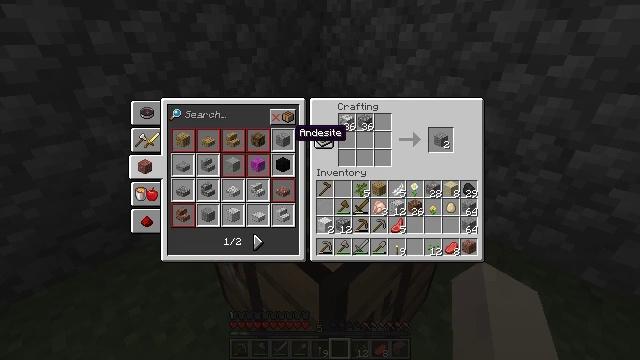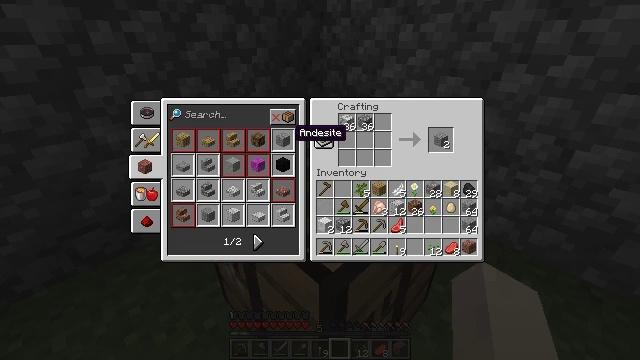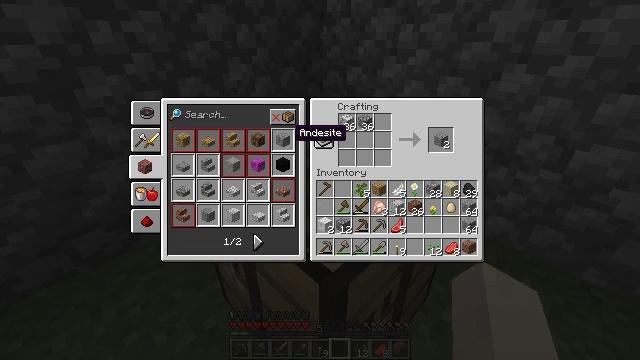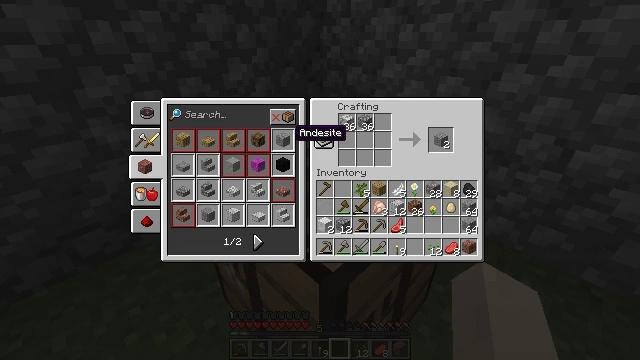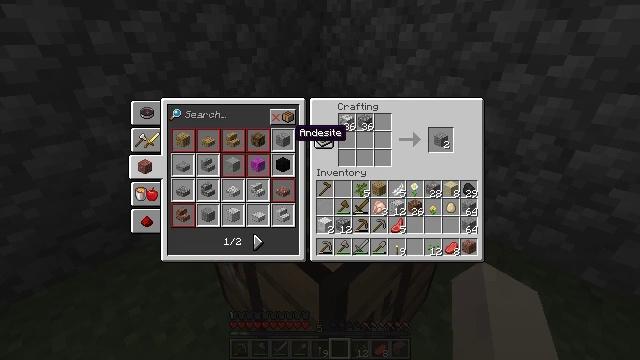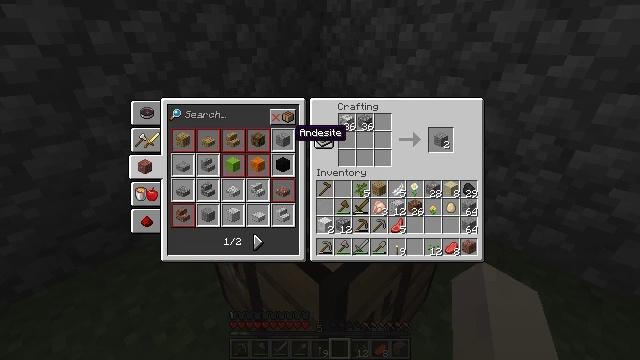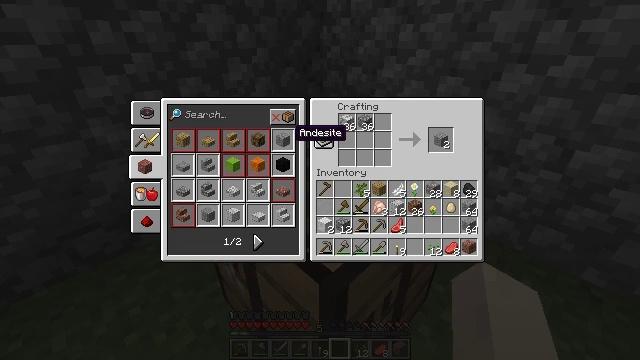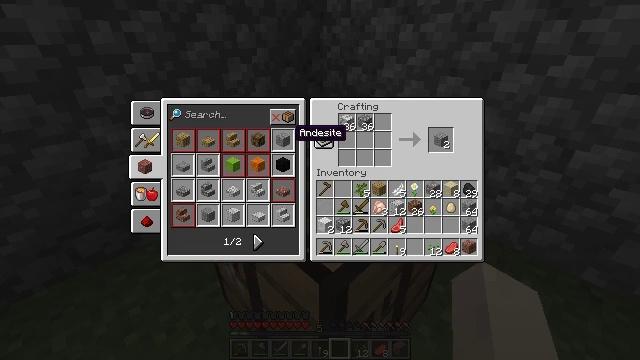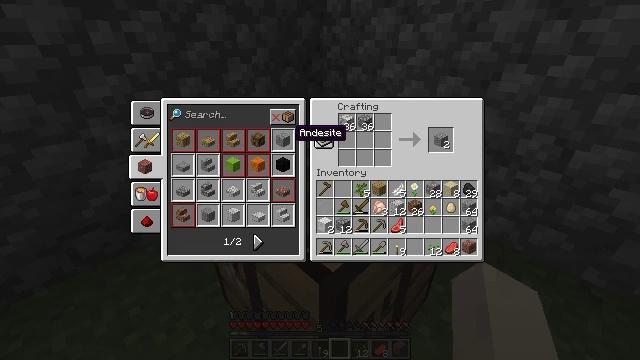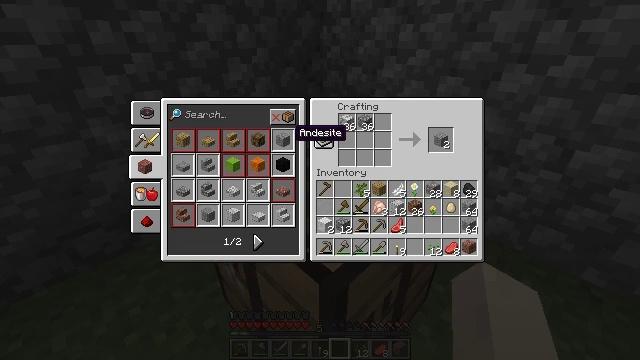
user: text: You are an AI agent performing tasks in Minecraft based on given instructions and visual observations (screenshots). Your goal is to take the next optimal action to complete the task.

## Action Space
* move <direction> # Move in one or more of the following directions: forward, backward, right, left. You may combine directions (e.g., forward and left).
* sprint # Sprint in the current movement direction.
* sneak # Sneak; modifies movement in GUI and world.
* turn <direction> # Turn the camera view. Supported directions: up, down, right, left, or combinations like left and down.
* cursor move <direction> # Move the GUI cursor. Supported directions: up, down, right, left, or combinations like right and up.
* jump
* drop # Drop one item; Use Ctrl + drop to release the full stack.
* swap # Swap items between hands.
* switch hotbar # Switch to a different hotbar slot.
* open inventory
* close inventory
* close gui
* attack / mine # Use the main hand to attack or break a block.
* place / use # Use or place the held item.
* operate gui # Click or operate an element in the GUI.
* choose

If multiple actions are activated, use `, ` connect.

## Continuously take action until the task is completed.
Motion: motion action
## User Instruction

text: Combine materials to craft andesite.
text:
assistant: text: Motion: operate gui
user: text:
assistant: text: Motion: no_op
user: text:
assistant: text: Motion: operate gui
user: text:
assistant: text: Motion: operate gui
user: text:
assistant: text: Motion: operate gui
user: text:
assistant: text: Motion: no_op
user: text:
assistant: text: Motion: operate gui
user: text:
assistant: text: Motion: operate gui
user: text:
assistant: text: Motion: operate gui
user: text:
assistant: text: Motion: no_op
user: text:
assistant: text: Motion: operate gui
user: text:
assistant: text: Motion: operate gui
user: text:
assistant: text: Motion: operate gui
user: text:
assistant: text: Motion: operate gui
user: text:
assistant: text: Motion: no_op
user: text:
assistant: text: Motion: operate gui
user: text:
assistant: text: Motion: operate gui
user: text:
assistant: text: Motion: operate gui
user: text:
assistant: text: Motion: no_op
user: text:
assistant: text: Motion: operate gui
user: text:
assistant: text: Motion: operate gui
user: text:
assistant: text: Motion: operate gui
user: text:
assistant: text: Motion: no_op
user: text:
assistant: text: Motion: operate gui
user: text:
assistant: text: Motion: operate gui
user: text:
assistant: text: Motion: operate gui
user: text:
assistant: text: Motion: operate gui
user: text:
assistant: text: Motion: no_op
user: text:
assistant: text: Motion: no_op
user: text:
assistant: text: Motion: operate gui